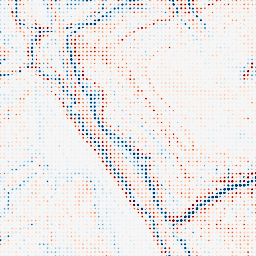
Category: edge_preserving
Decomposition family: bilateral
Decomposition parameters: d: 15
sigma_color: 150
sigma_space: 50
Upsampling method: sinc_blackman
Upsampling parameters: scale: 8
kernel_size: 4
Upsampling scale: 8